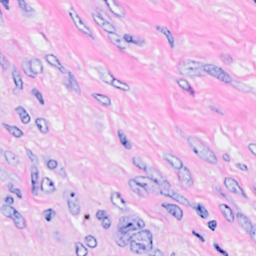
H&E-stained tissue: Breast